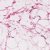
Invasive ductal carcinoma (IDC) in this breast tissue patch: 0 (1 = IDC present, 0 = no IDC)